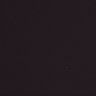
Metastatic tissue present: no